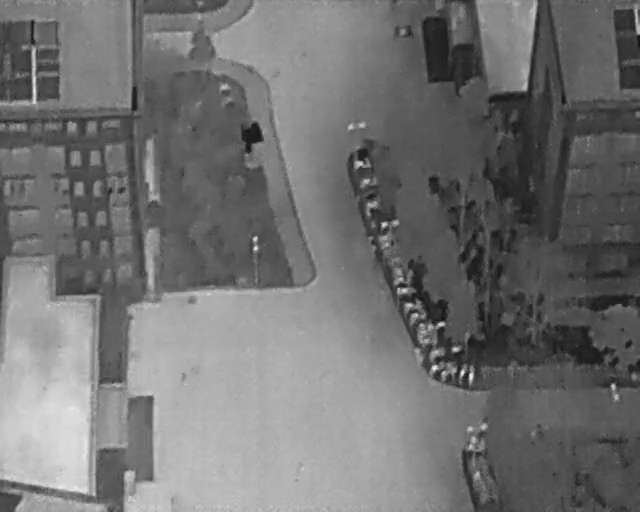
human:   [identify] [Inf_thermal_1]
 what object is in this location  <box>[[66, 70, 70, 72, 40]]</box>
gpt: <ref>1 small bicycle at the bottom</ref>